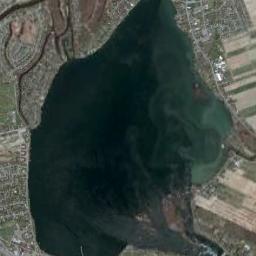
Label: lake